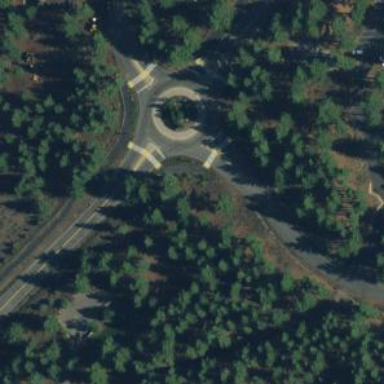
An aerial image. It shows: Tertiary road with asphalt surface leading to roundabout junction.